Interaction volume radius: 5 \u00c5
Interaction volume height: 10 \u00c5
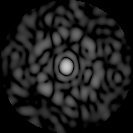
Disorder parameter: 0.8414